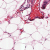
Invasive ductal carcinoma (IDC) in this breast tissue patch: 0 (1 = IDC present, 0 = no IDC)